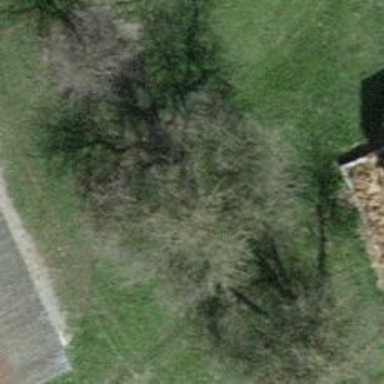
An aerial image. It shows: Beautiful tree in nature.